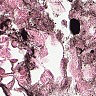
Metastatic tissue present: no